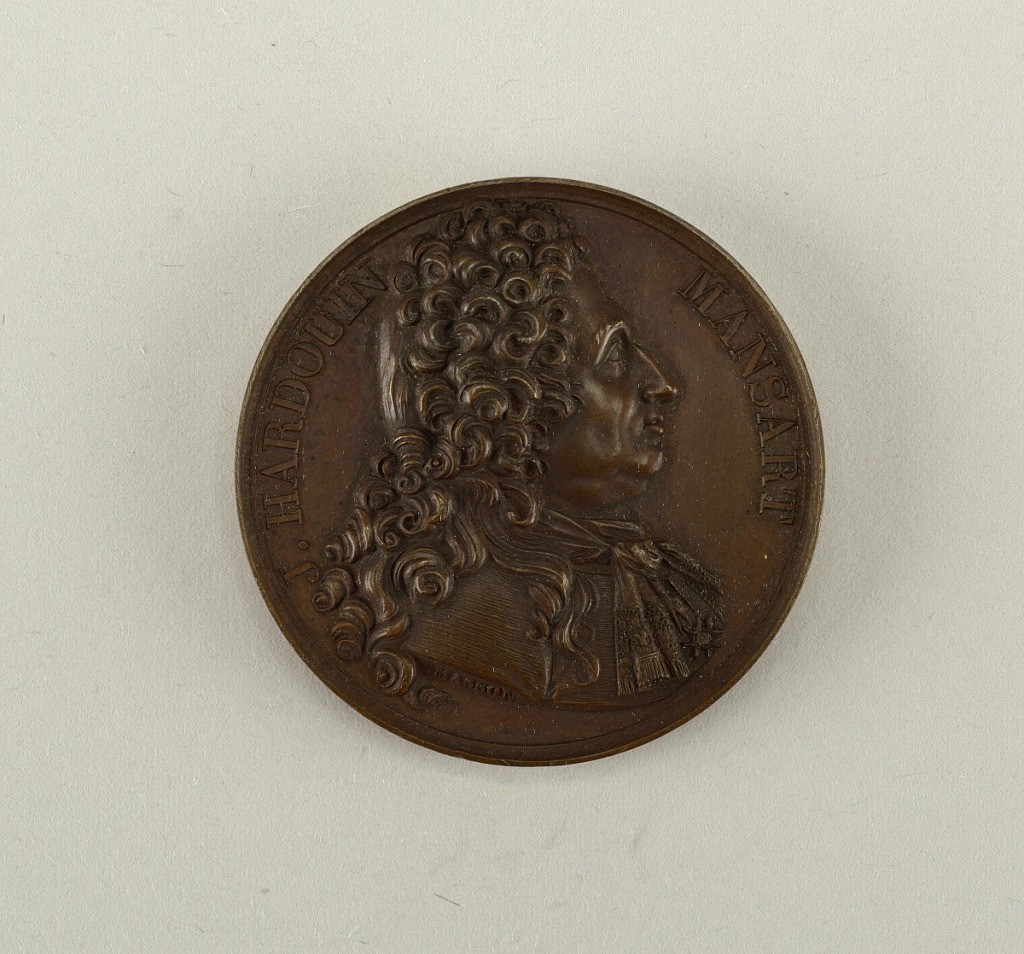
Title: Galerie métallique des grands hommes français (Great Men of France)
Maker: Auguste Masson, French, 1802 - 1870
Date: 1817
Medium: Cast bronze
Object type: Medal
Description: Bust of Jules Hardouin-Mansart (1646 -1708).